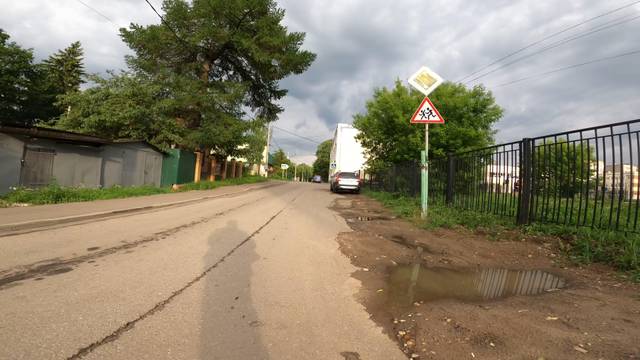
Region: Russia
Coordinates: 55.435, 37.541